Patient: sex M, age 42
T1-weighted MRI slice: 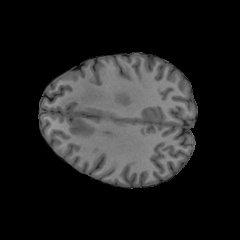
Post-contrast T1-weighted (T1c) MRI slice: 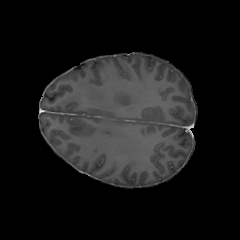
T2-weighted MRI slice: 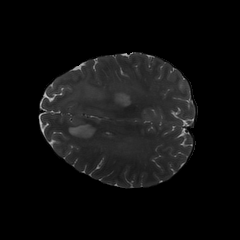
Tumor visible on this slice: yes
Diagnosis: Glioblastoma, IDH-wildtype
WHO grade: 4